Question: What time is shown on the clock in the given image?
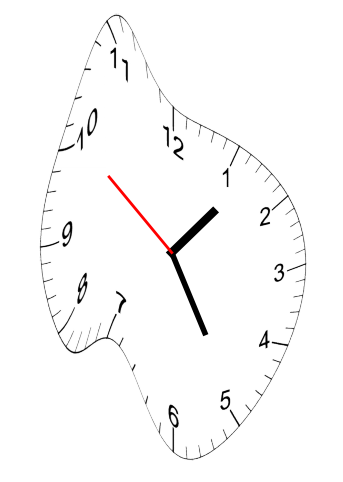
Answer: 01:24:51